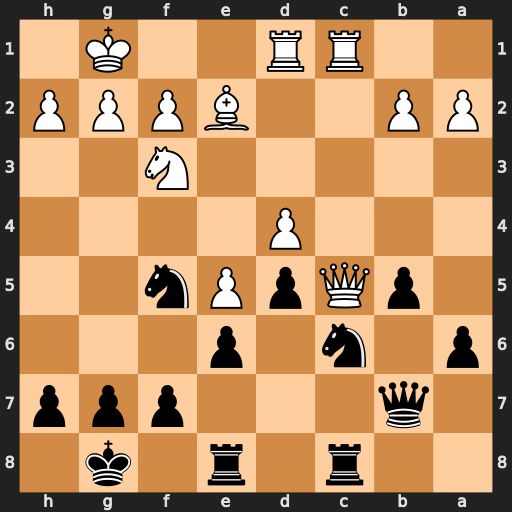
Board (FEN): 2r1r1k1/1q3ppp/p1n1p3/1pQpPn2/3P4/5N2/PP2BPPP/2RR2K1
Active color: b
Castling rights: -
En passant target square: -
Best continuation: Ncxd4 Nxd4 Rxc5